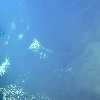
Label: water